Brain MRI, t1w sequence, axial 2D slice.
Patient: age 33, sex F, weight 78 kg, height 1.78 m
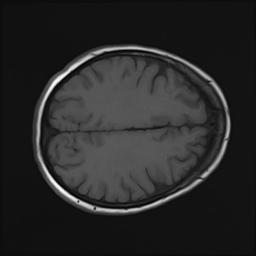